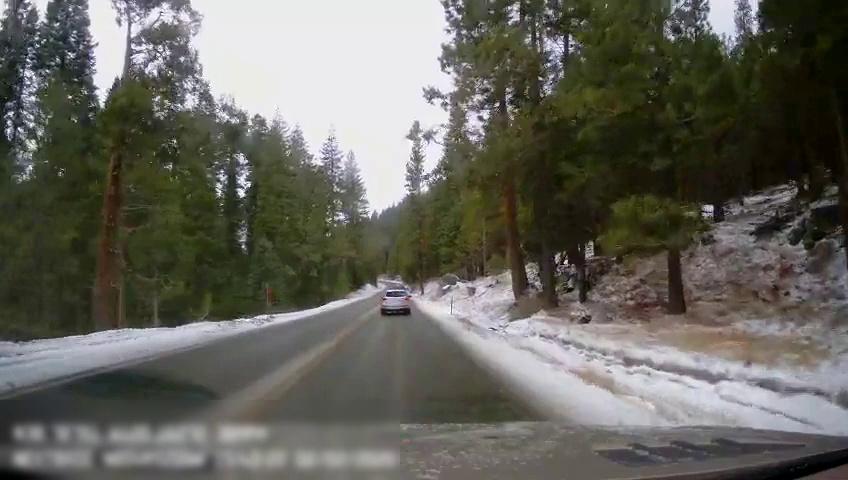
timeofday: Day
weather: Snowy
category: Drivable Space
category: Vehicles | Truck
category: Vehicles | SUV
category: Lanes | Current Lane
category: Lanes | Opposite Lane